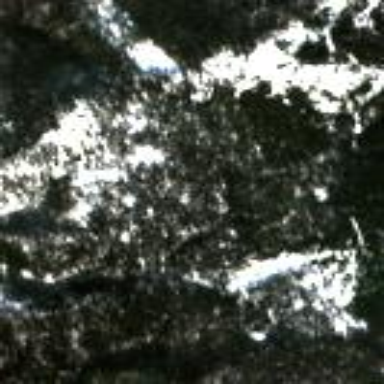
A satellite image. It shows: Coniferous forest area.